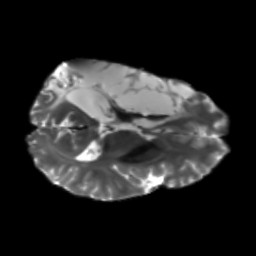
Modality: T2w
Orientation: axial
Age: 40
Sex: male
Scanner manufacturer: siemens
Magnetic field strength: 3 T
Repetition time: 5.47 s
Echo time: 0.0854 s